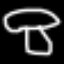
Label: mushroom